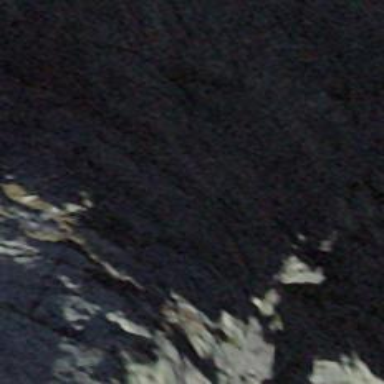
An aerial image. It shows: Cliff in nature.